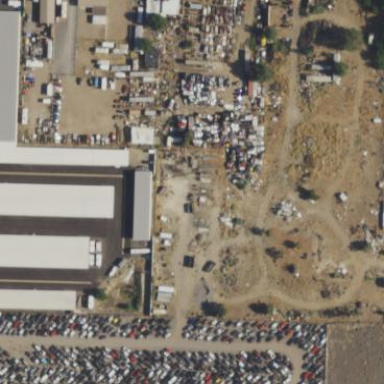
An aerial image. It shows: Scrap yard situated in industrial area.